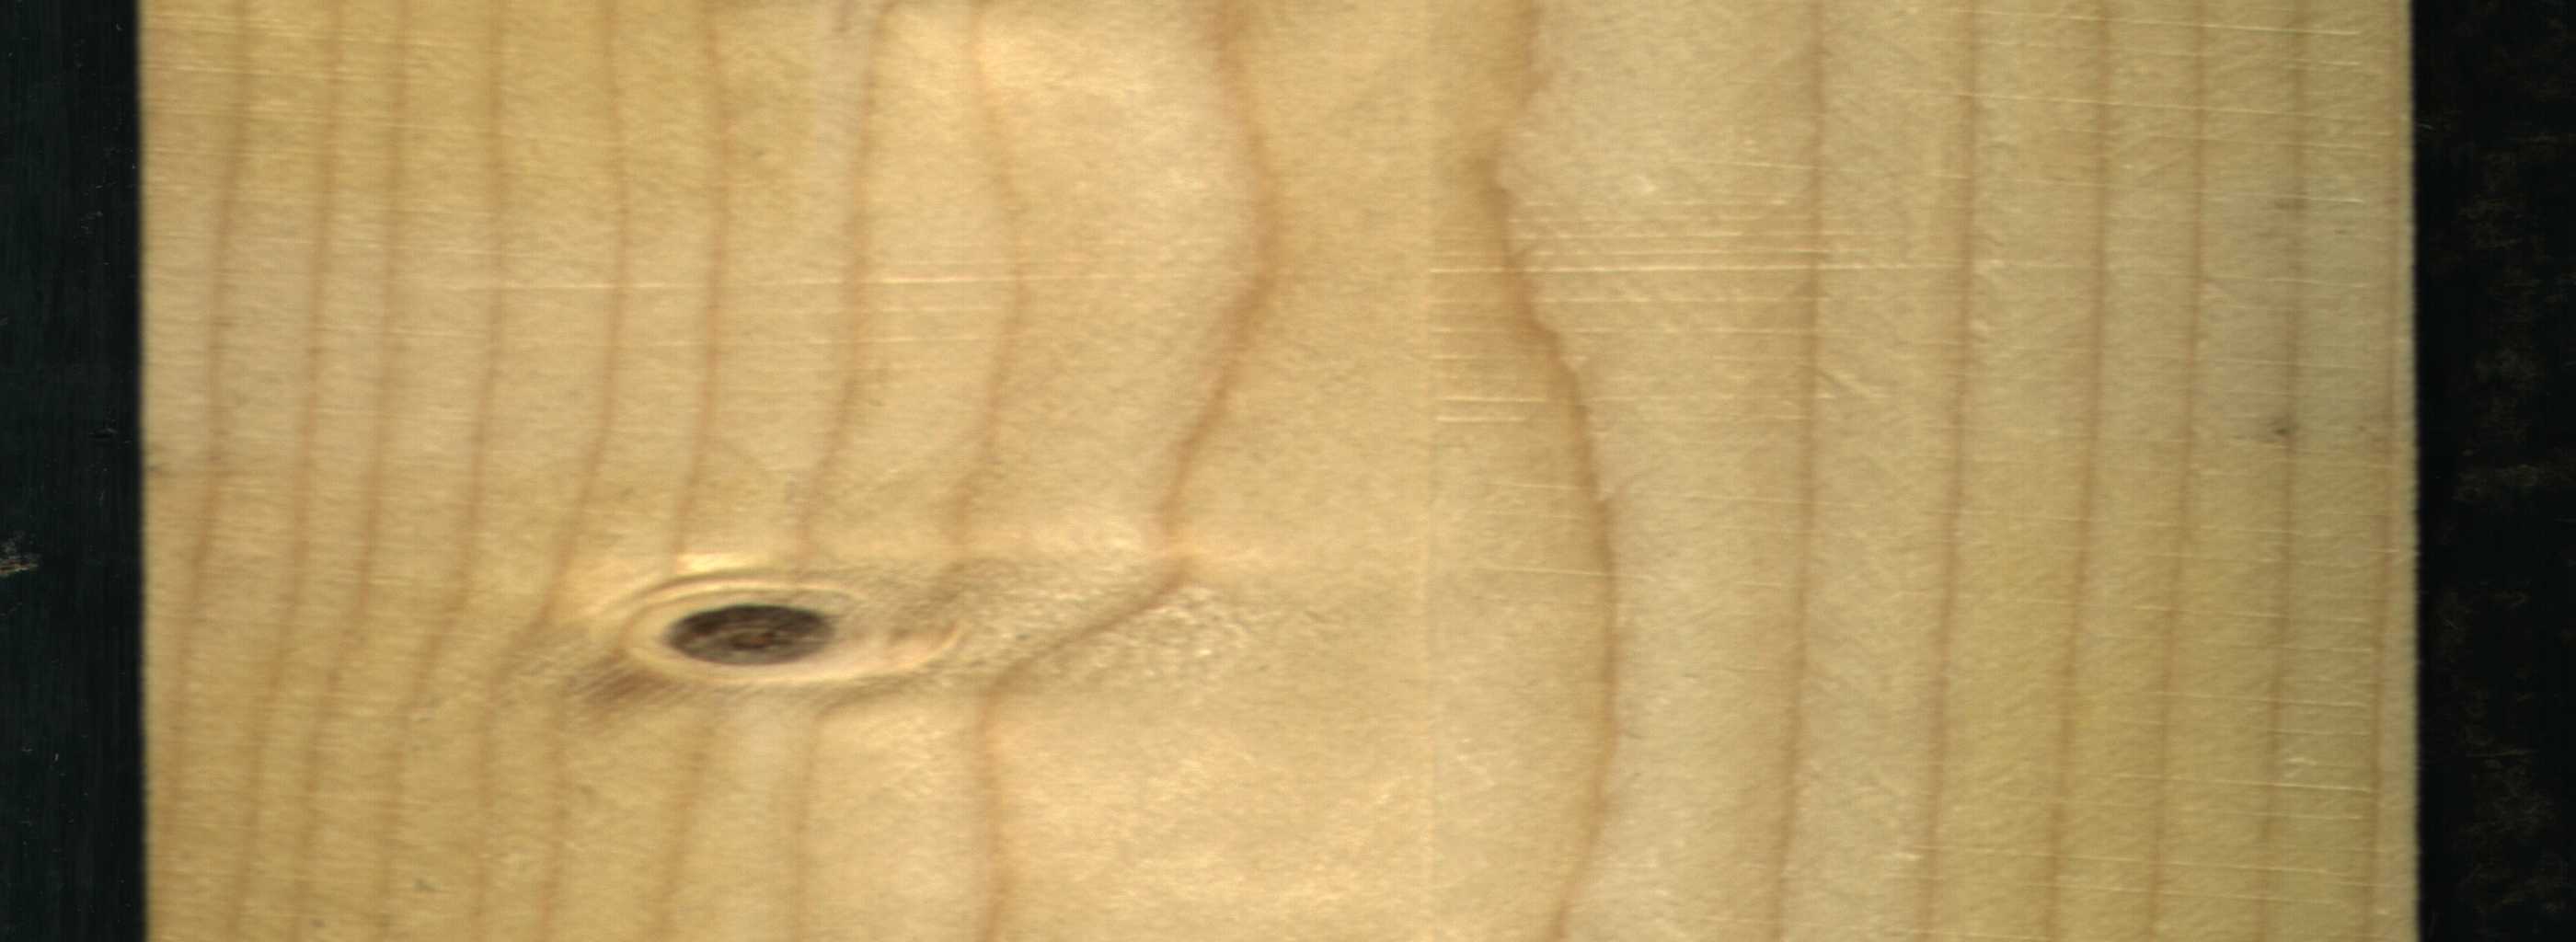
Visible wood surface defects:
Dead_Knot